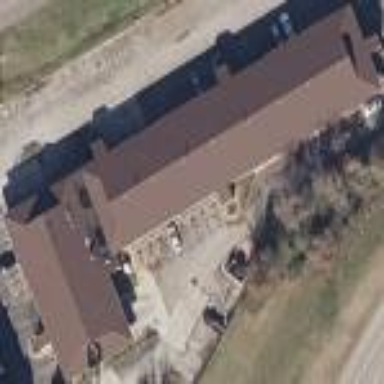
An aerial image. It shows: Building that is motel.